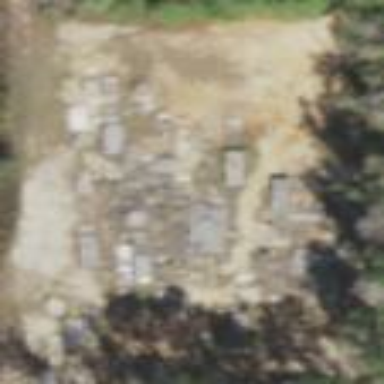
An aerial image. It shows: Grave yard.